Question: I'm currently working with a project that needs to clear some unused fields and normalize tables on its database in order to make it look better.
One of these tables has a field that is not a foreign key (but it should), so I can't use in order to know what tables are related.

My current task is to delete the rows with only if there isn't any table that uses this rows (because I need to delete both).
Is there some shortcut or query that makes this task easier?
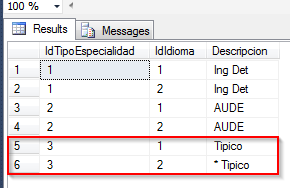
Answer: Assuming all these non-foreign-keyed columns at least follow some naming convention, you can execute the following query:
'''
SELECT
'SELECT * FROM [' + schemas.name + '].[' + tables.name + ']'
+ ' WHERE [' + columns.name + '] = 3'
FROM
sys.schemas
INNER JOIN sys.tables
ON schemas.schema_id = tables.schema_id
INNER JOIN sys.columns
ON tables.object_id = columns.object_id
WHERE
columns.name LIKE '%IdTipoEspecialidad%'
'''
The output of that query will give you a bunch of other queries, which you can run to see if there is any column referencing that specific row.